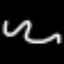
Label: squiggle